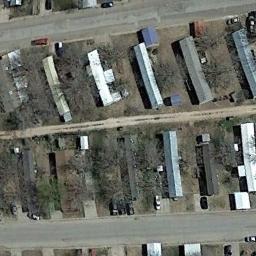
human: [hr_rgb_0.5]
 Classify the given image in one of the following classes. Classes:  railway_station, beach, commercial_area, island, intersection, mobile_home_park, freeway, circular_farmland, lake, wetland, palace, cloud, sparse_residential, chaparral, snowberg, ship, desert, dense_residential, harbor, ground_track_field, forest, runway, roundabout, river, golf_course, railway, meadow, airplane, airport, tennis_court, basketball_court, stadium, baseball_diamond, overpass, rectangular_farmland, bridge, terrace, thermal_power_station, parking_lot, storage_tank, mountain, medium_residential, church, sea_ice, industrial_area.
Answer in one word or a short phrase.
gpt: mobile_home_park